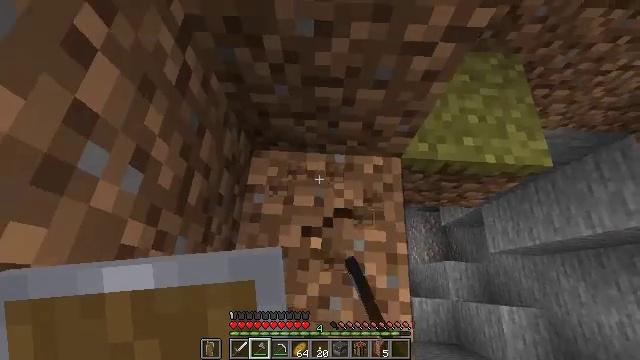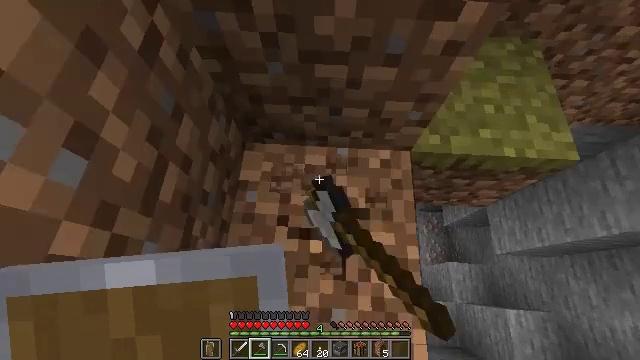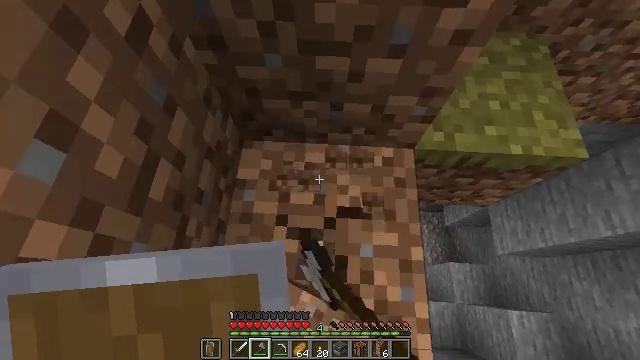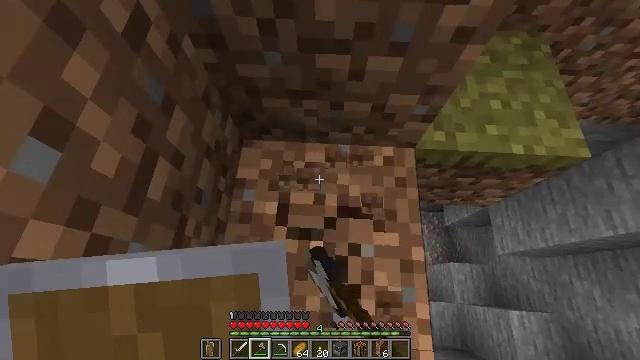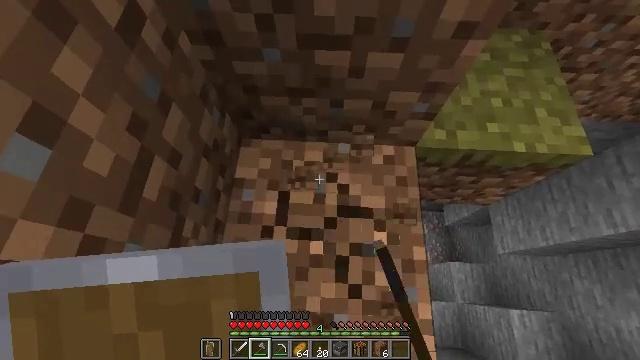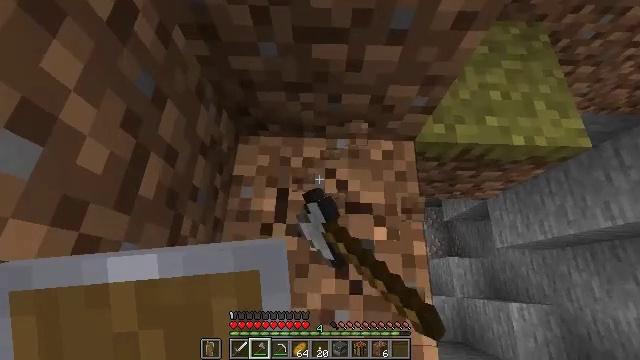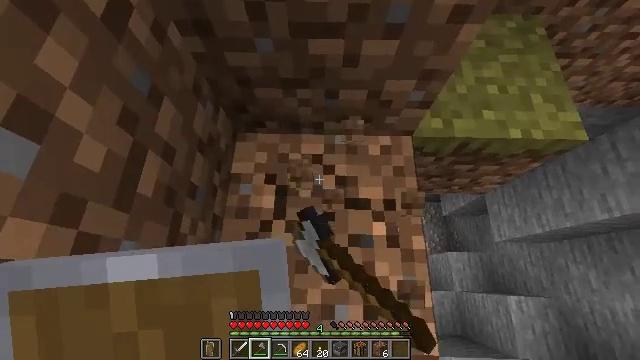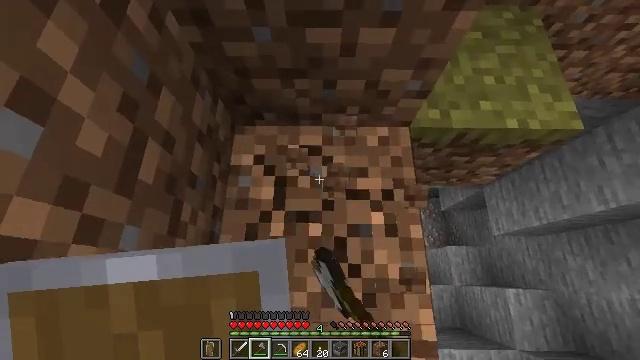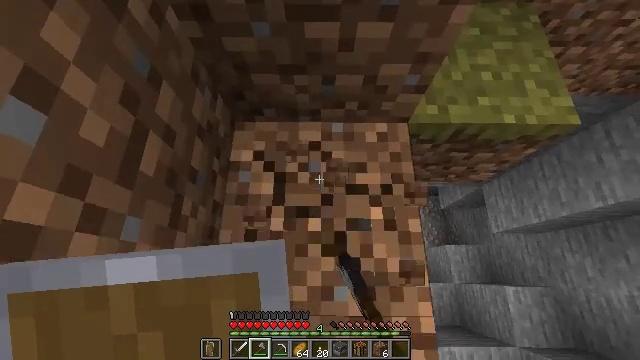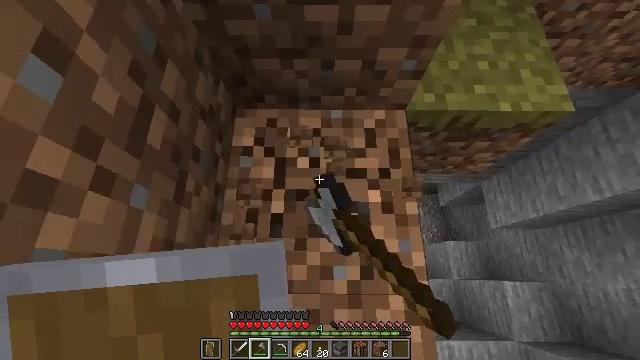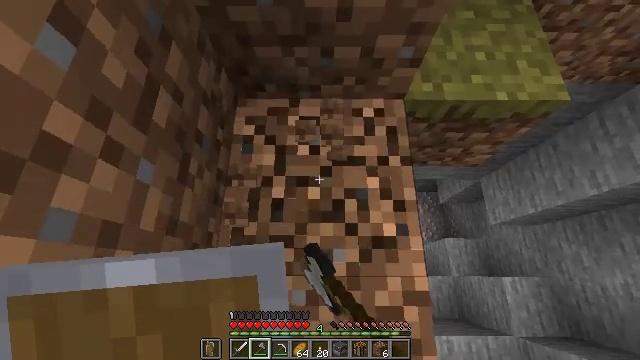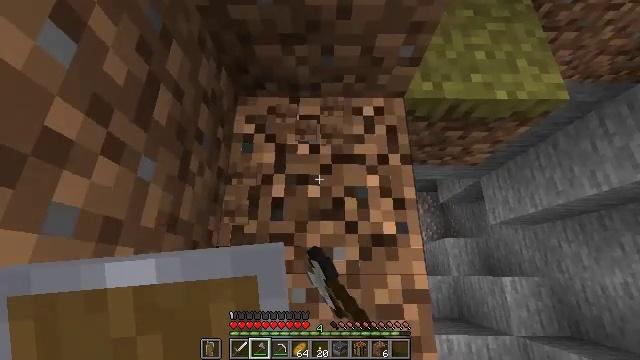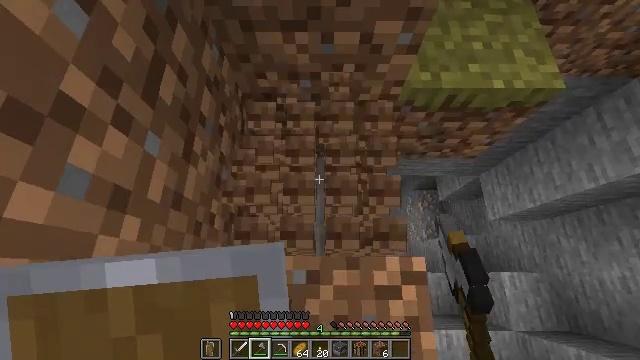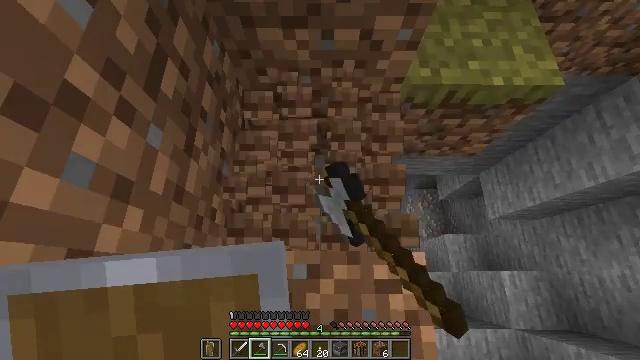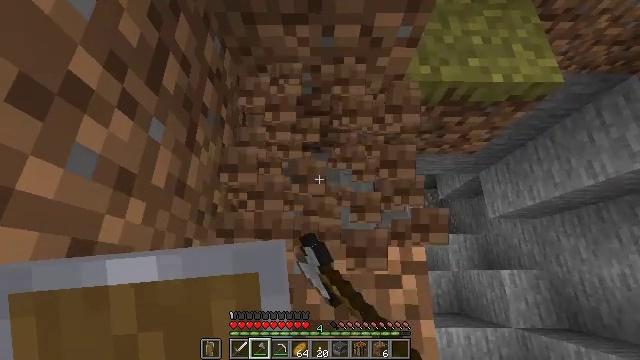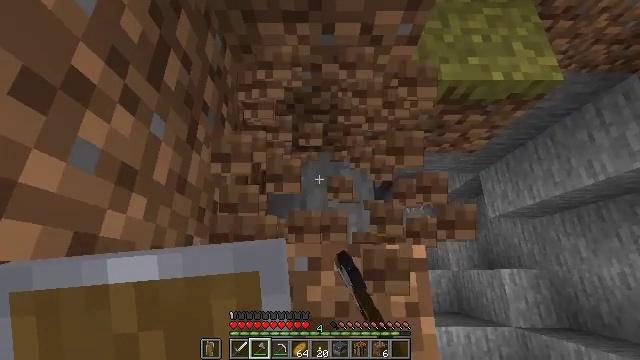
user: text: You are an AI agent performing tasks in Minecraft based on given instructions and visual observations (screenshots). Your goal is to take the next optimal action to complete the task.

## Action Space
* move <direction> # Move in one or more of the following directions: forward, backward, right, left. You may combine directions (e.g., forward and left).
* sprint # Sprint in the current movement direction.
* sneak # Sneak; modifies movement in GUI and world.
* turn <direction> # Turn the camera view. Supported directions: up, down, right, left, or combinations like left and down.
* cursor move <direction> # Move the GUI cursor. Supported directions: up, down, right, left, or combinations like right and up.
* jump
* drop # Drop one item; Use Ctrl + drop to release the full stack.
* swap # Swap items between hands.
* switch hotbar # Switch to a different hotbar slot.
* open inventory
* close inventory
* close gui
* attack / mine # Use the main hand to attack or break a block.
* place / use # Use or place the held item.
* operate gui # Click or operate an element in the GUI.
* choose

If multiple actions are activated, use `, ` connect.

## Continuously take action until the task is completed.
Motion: motion action
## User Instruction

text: Get dirt block.
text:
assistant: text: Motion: sneak, attack / mine
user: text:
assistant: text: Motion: sneak, attack / mine
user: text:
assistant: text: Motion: sneak, attack / mine
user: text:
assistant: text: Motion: sneak, attack / mine
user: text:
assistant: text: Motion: sneak, attack / mine
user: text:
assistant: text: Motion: move back, sneak, attack / mine
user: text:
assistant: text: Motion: move back, sneak, attack / mine
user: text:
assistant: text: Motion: move back, sneak, attack / mine
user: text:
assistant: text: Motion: move back, sneak, attack / mine
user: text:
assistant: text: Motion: move back, sneak, attack / mine
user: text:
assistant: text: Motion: move back, sneak, attack / mine
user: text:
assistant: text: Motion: sneak, attack / mine
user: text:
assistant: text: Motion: sneak, attack / mine
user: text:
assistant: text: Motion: sneak, attack / mine
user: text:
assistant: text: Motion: sneak, attack / mine
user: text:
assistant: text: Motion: move forward, sneak, attack / mine
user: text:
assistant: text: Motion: move forward, sneak, attack / mine
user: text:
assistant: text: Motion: move forward, sneak, attack / mine
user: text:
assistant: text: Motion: move forward, sneak, attack / mine
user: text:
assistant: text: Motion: move forward, sneak, attack / mine
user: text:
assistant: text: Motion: sneak, attack / mine
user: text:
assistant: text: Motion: sneak, attack / mine
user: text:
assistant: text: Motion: sneak, attack / mine
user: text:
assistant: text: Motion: sneak, turn up, attack / mine
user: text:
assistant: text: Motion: sneak, turn right and up, attack / mine
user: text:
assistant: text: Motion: sneak, turn up, attack / mine
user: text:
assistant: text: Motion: sneak, attack / mine
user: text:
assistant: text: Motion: sneak, attack / mine
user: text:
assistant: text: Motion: sneak, attack / mine
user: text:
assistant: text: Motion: sneak, attack / mine